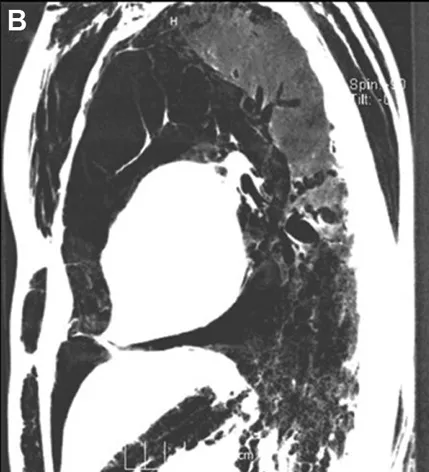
Sagittal.
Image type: radiology (mri)